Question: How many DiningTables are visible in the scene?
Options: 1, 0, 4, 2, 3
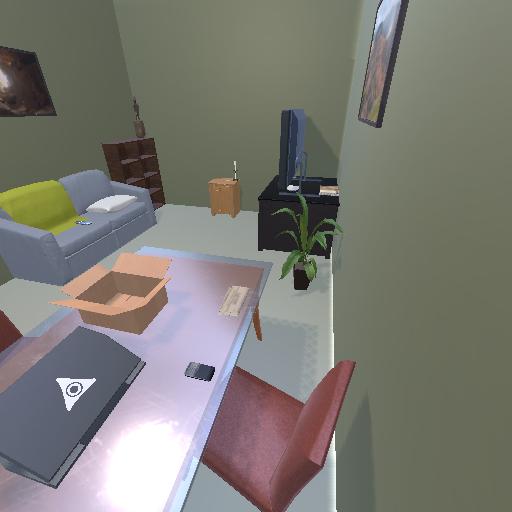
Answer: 1